Frequency: 80000
Velocity: 0,248
Power: 24
Pulse duration: 0,0000001
Pass count: 1
Magnification: 10
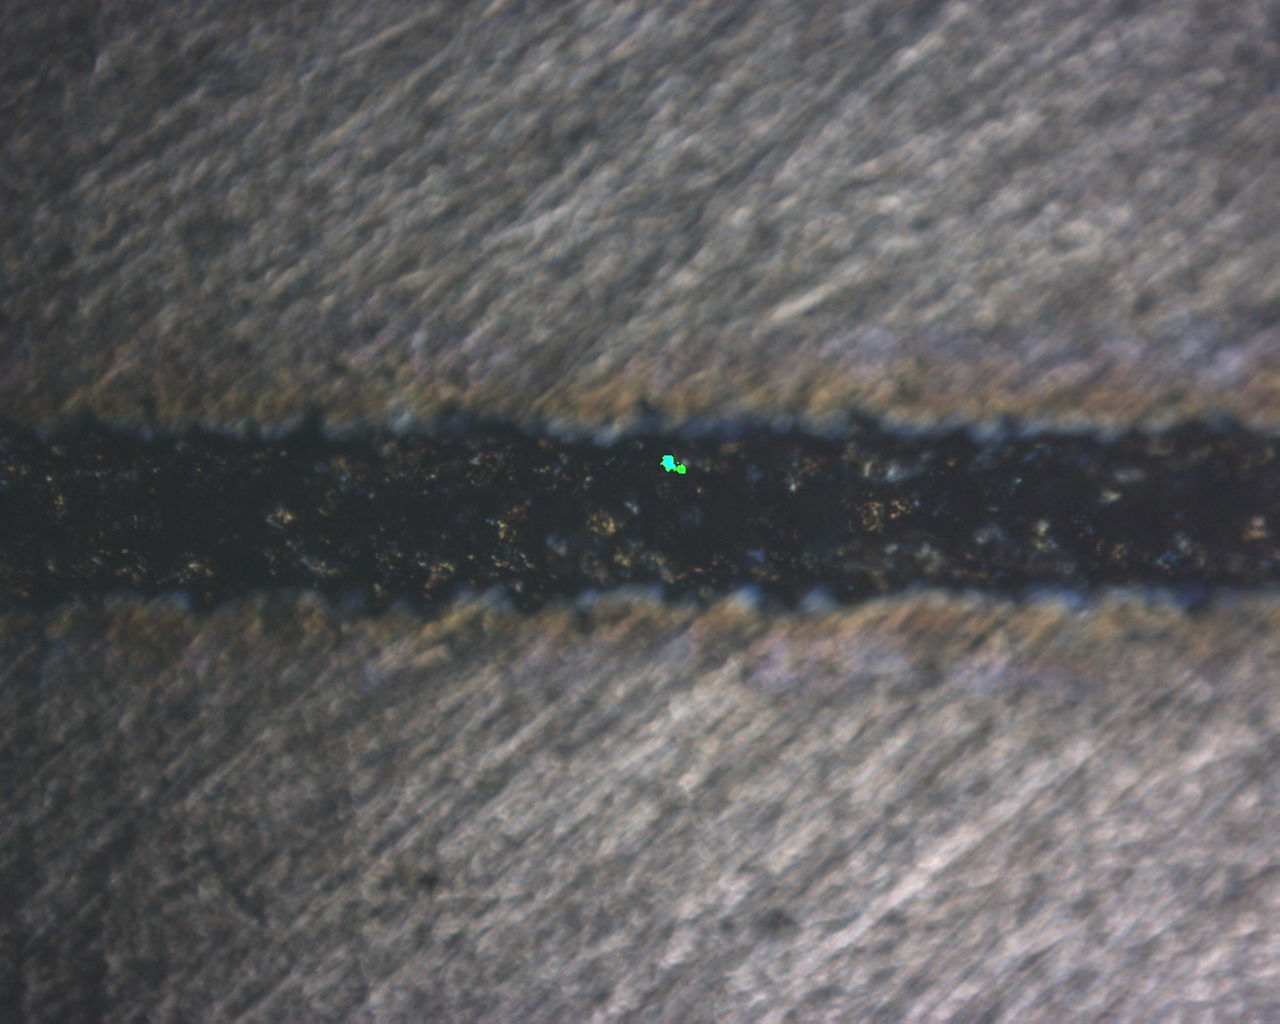
Measured width: 144.2766
Other width: 60.713